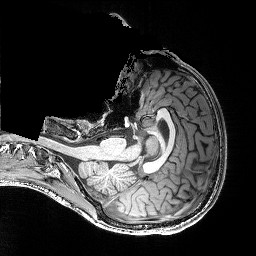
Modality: T1w
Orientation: axial
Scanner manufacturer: siemens
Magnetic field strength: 3 T
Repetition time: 2.25 s
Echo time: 0.00418 s